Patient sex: M
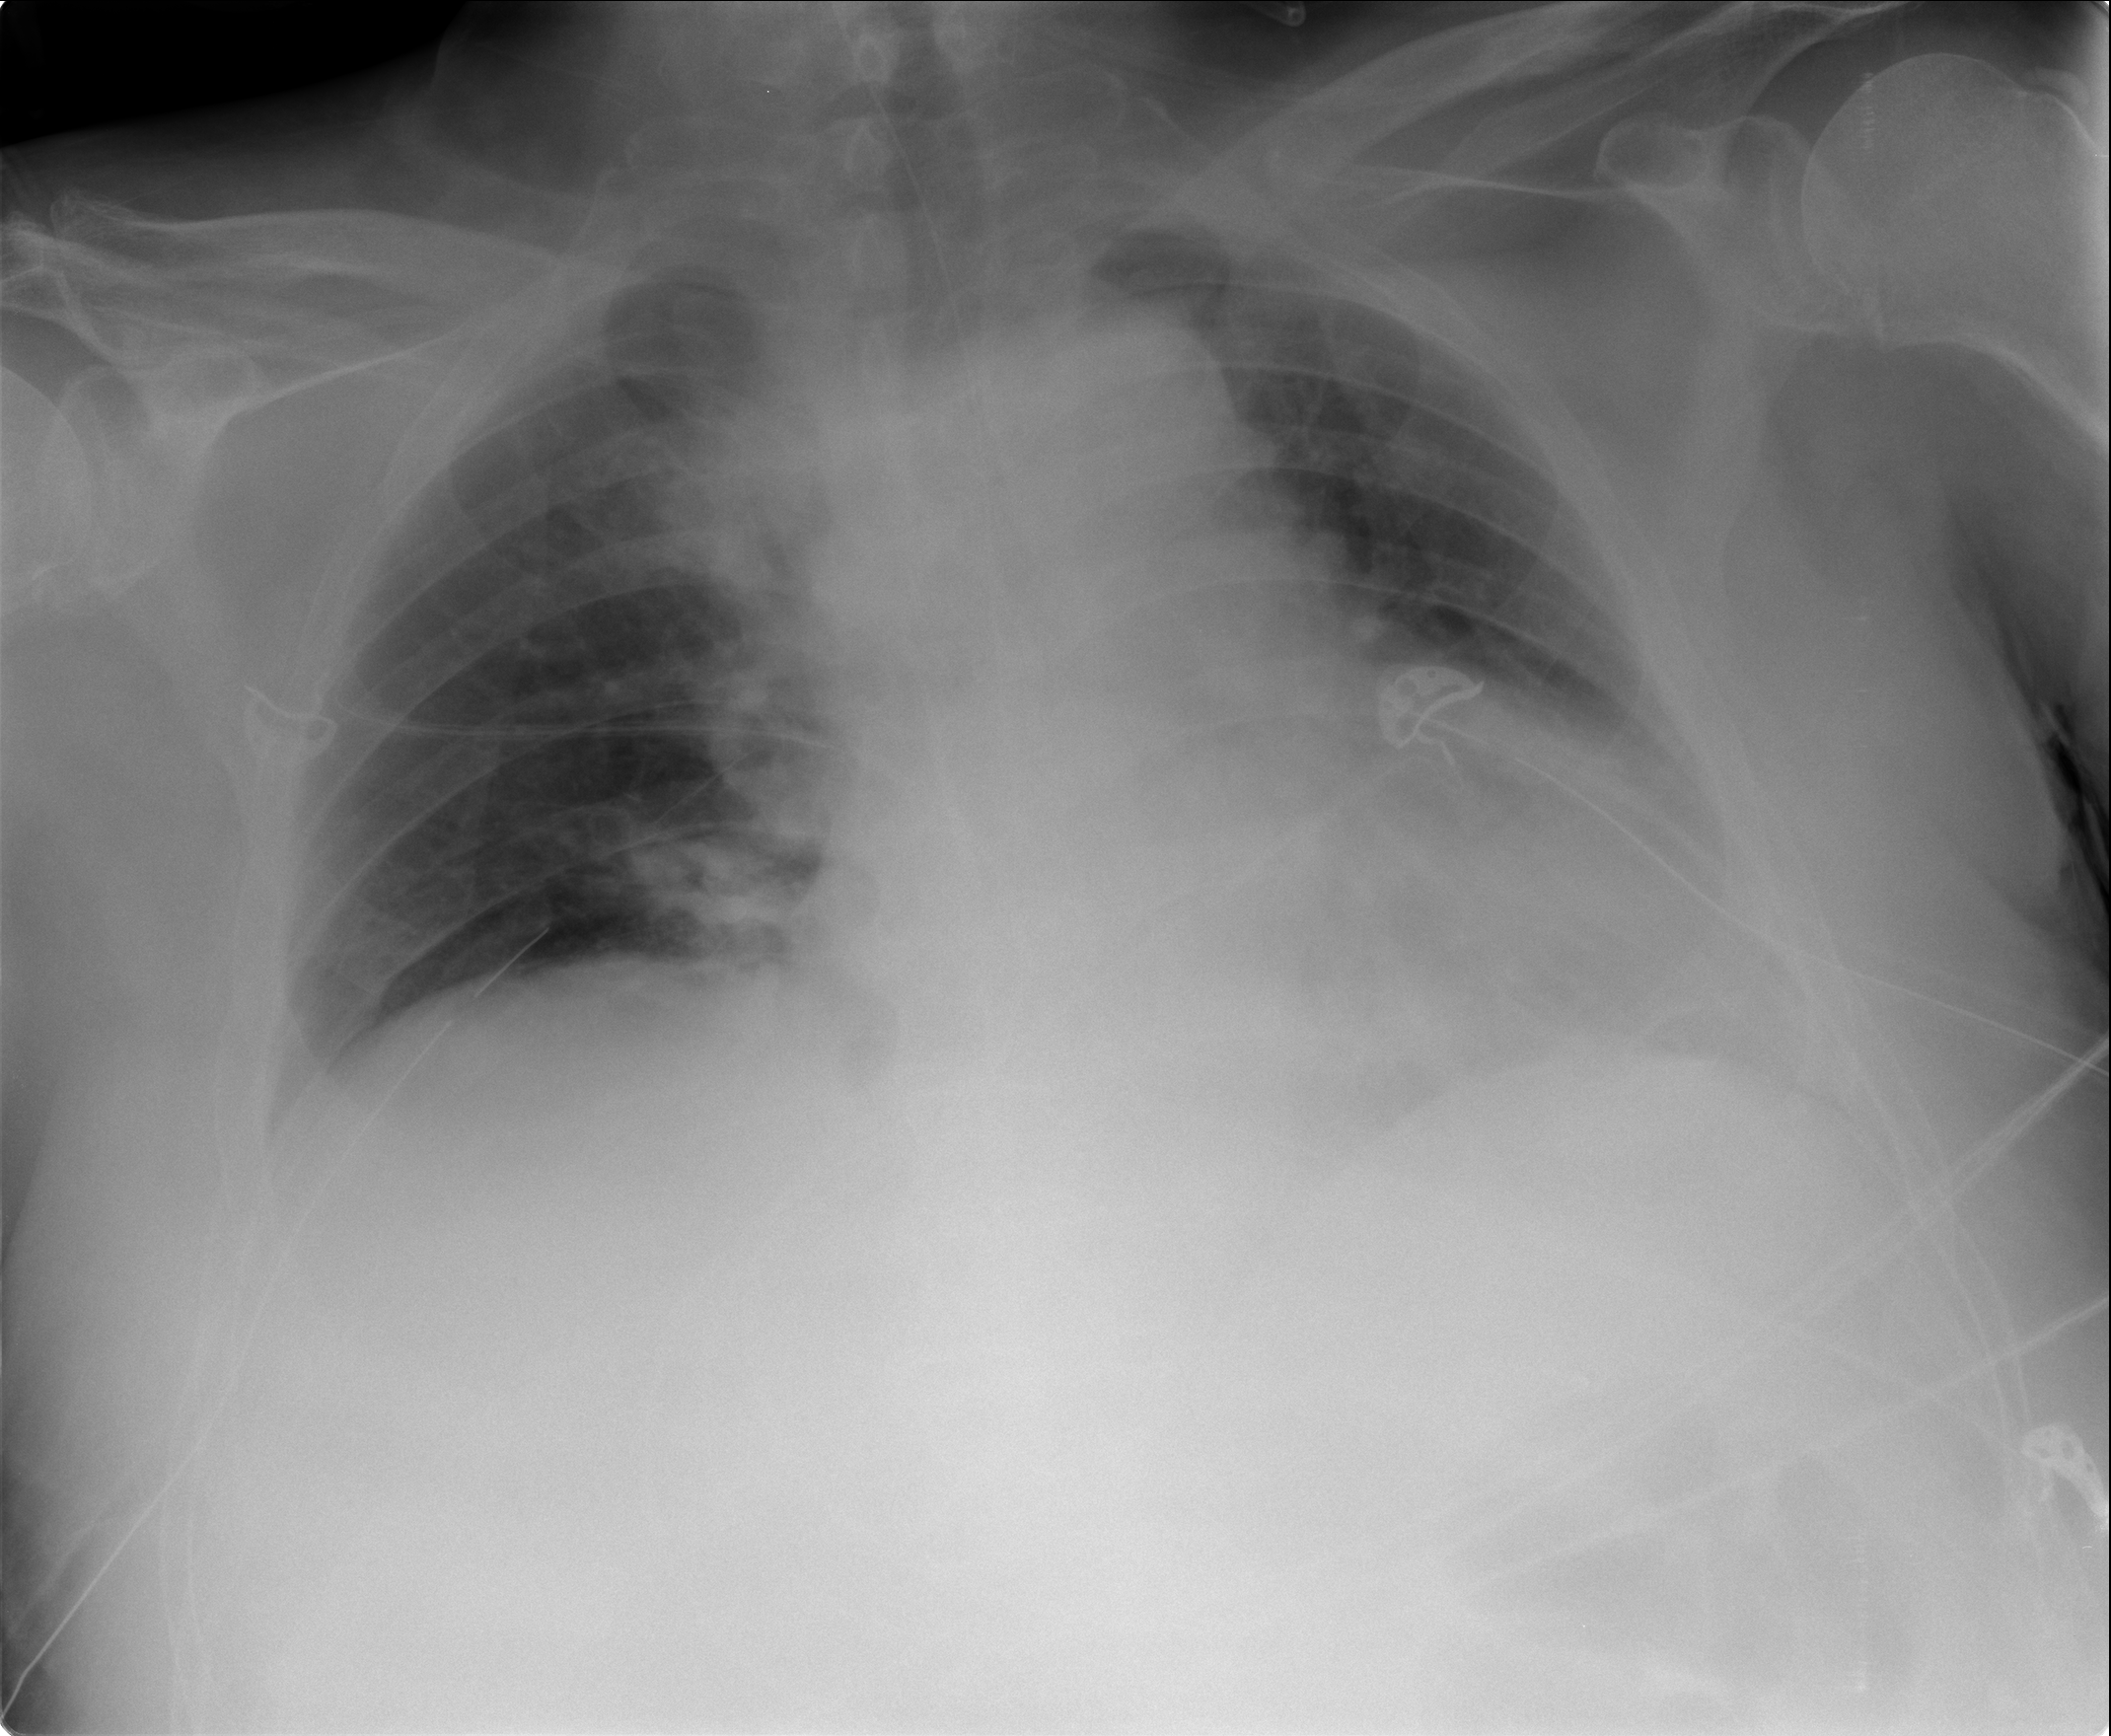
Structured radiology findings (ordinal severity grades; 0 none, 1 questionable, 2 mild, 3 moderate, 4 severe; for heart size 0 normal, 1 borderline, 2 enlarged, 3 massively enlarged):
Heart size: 2
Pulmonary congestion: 2
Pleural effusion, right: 0
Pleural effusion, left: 2
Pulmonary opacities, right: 2
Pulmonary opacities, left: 0
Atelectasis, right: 0
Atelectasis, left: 0